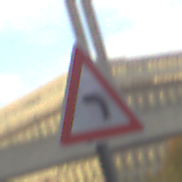
Verkehrszeichen: KurveLinks
Umgebung: Outdoor, Urban
Tageszeit: SunriseSunset
Wetter: PartlyCloudy
Licht: Natural
Jahreszeit: NotSpecified
Kontrast: MediumContrast